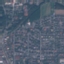
Land use / land cover: Residential